Question: I am making an interactive storybook project given these specifications:

My book has 13 pages, where 1 page = 1 swf loaded externally into the book swf. As you can see, the page swf must be centered in between the 2 buttons that are both 100x450 each. Whenever I try to load the swf, usually it's cut off at some point.
In short, how do I center my externally swf when loaded?
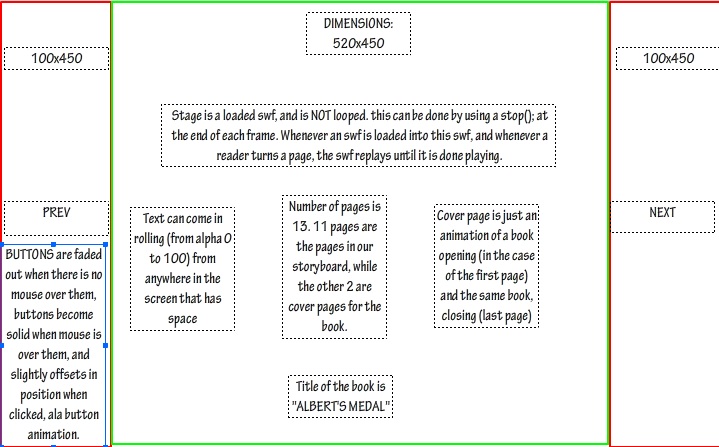
Answer: Make the completeHandler Function like given bellow
'''
function completeHandler(event:Event):void{
this.container.addChild(event.target.content);
this.container.x = this.stage.stageWidth/2 - event.target.width /2;
this.container.y = this.stage.stageHeight/2 - event.target.height /2;
}
'''
U can change this.stage.stageWidth with the center container width and apply same for width also